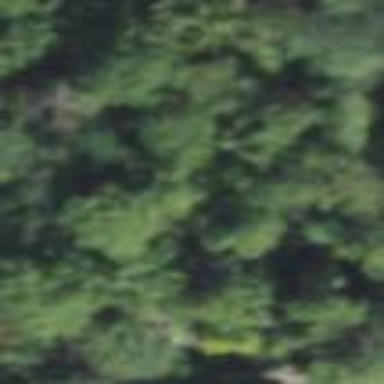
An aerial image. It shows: Forest area that is also tourist attraction.